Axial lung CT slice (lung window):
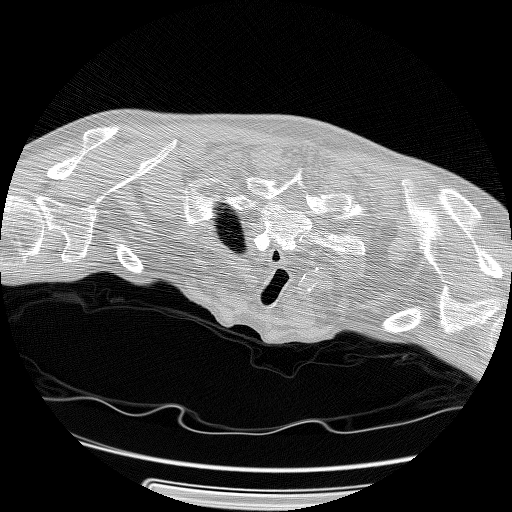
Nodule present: no